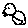
Label: bird